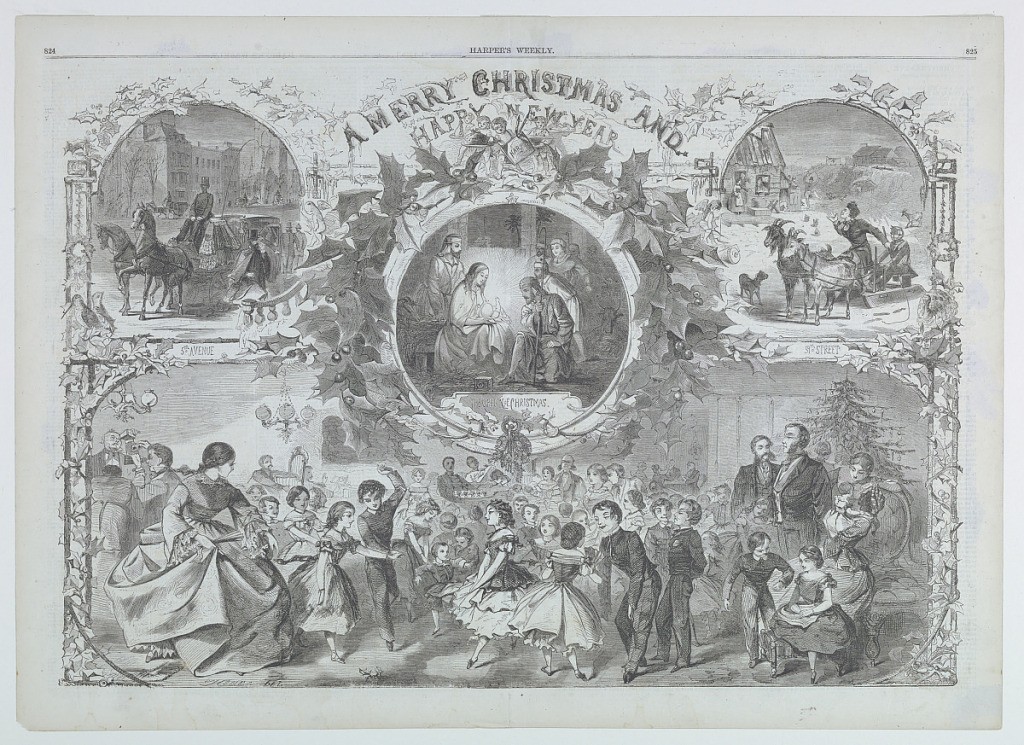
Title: A Merry Christmas and Happy New Year
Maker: Winslow Homer, American, 1836–1910
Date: December 24, 1859
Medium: Wood engraving in black ink on paper
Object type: Print
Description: Horizontal view of a Christmas party with an insert of the Adoration of the Sheperds, and one of 5th Avenue and one of 59th Street.